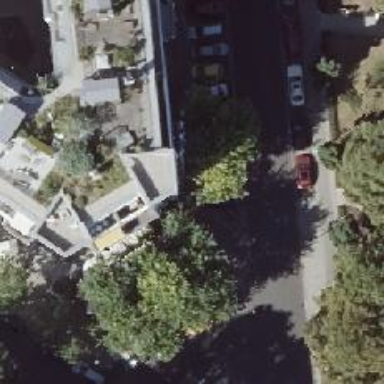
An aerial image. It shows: Sidewalk along living street.